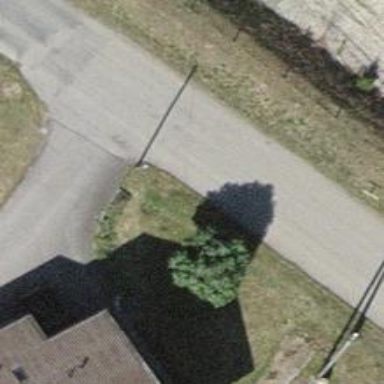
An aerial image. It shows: Minor power line.